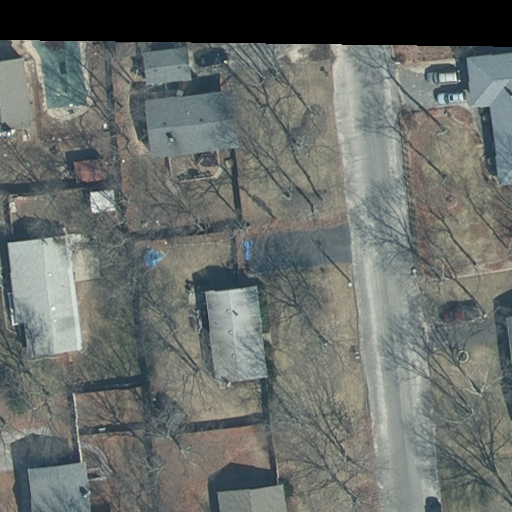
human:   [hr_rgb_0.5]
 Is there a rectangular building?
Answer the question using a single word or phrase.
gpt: yes

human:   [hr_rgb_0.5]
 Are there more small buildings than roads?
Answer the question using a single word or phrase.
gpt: yes

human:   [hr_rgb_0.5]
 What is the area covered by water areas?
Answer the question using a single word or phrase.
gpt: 0m2

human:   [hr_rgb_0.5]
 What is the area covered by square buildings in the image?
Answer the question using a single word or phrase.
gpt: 0m2

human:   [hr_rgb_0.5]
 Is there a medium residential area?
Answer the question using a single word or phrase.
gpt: no

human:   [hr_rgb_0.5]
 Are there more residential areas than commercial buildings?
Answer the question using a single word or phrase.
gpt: yes

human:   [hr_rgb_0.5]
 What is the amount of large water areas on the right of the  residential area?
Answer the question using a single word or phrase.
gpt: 0

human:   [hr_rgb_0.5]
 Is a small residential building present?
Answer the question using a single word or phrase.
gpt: yes

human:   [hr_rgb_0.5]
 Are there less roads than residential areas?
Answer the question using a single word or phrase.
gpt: no

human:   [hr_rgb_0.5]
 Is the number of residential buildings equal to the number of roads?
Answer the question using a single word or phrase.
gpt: no

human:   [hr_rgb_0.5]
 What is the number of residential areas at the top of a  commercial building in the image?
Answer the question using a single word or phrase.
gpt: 0

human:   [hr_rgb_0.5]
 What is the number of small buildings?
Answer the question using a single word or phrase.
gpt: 5

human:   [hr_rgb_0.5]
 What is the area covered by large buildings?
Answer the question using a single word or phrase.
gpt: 0m2

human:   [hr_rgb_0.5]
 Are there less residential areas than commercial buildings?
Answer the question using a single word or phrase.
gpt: no

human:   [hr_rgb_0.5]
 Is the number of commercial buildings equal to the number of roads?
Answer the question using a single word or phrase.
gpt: no

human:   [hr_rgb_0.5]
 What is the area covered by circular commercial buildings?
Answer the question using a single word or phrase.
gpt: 0m2

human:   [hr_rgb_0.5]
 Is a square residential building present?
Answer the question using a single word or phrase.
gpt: no

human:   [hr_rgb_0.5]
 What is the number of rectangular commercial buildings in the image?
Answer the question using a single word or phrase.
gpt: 0

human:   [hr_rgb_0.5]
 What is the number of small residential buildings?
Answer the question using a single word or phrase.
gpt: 5

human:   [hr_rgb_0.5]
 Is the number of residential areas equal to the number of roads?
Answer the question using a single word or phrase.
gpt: yes

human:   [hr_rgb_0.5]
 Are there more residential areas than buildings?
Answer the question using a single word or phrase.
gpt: no

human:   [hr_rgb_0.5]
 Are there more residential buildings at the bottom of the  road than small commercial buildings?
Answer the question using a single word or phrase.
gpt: yes

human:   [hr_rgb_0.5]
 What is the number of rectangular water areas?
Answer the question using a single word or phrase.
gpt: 0

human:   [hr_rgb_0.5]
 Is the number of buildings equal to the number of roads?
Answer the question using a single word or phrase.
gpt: no

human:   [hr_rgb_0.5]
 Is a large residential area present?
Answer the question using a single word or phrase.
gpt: yes

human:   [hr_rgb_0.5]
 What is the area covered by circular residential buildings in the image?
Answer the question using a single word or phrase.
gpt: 0m2

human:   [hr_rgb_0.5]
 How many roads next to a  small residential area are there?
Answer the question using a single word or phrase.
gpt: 0

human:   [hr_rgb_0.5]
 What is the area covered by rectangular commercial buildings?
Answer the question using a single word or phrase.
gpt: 0m2

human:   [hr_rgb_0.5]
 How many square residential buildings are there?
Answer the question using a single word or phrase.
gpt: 0

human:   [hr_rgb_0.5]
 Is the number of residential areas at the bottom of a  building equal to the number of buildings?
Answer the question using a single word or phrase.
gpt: no

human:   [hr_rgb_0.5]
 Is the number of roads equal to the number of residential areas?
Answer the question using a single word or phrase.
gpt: yes

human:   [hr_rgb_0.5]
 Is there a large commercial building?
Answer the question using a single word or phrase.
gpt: no

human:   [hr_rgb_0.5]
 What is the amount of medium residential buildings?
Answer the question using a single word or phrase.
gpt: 5

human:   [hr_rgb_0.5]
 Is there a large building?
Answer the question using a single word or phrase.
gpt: no

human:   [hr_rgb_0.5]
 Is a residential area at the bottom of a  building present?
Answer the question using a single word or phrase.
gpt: no

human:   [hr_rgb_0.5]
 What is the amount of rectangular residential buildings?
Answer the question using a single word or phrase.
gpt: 10